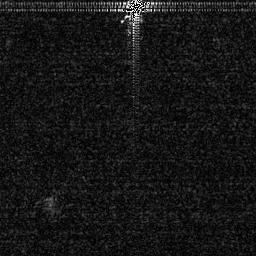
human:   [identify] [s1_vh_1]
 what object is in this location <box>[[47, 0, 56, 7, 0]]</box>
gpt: <ref>1 small ship at the top</ref>